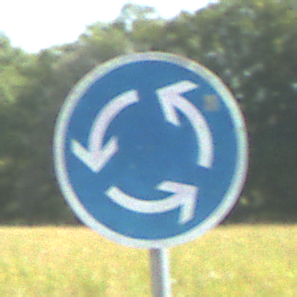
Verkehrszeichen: Kreisverkehr
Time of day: Midday
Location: Outdoor (Nature)
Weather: Clear
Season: NotSpecified
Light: Natural